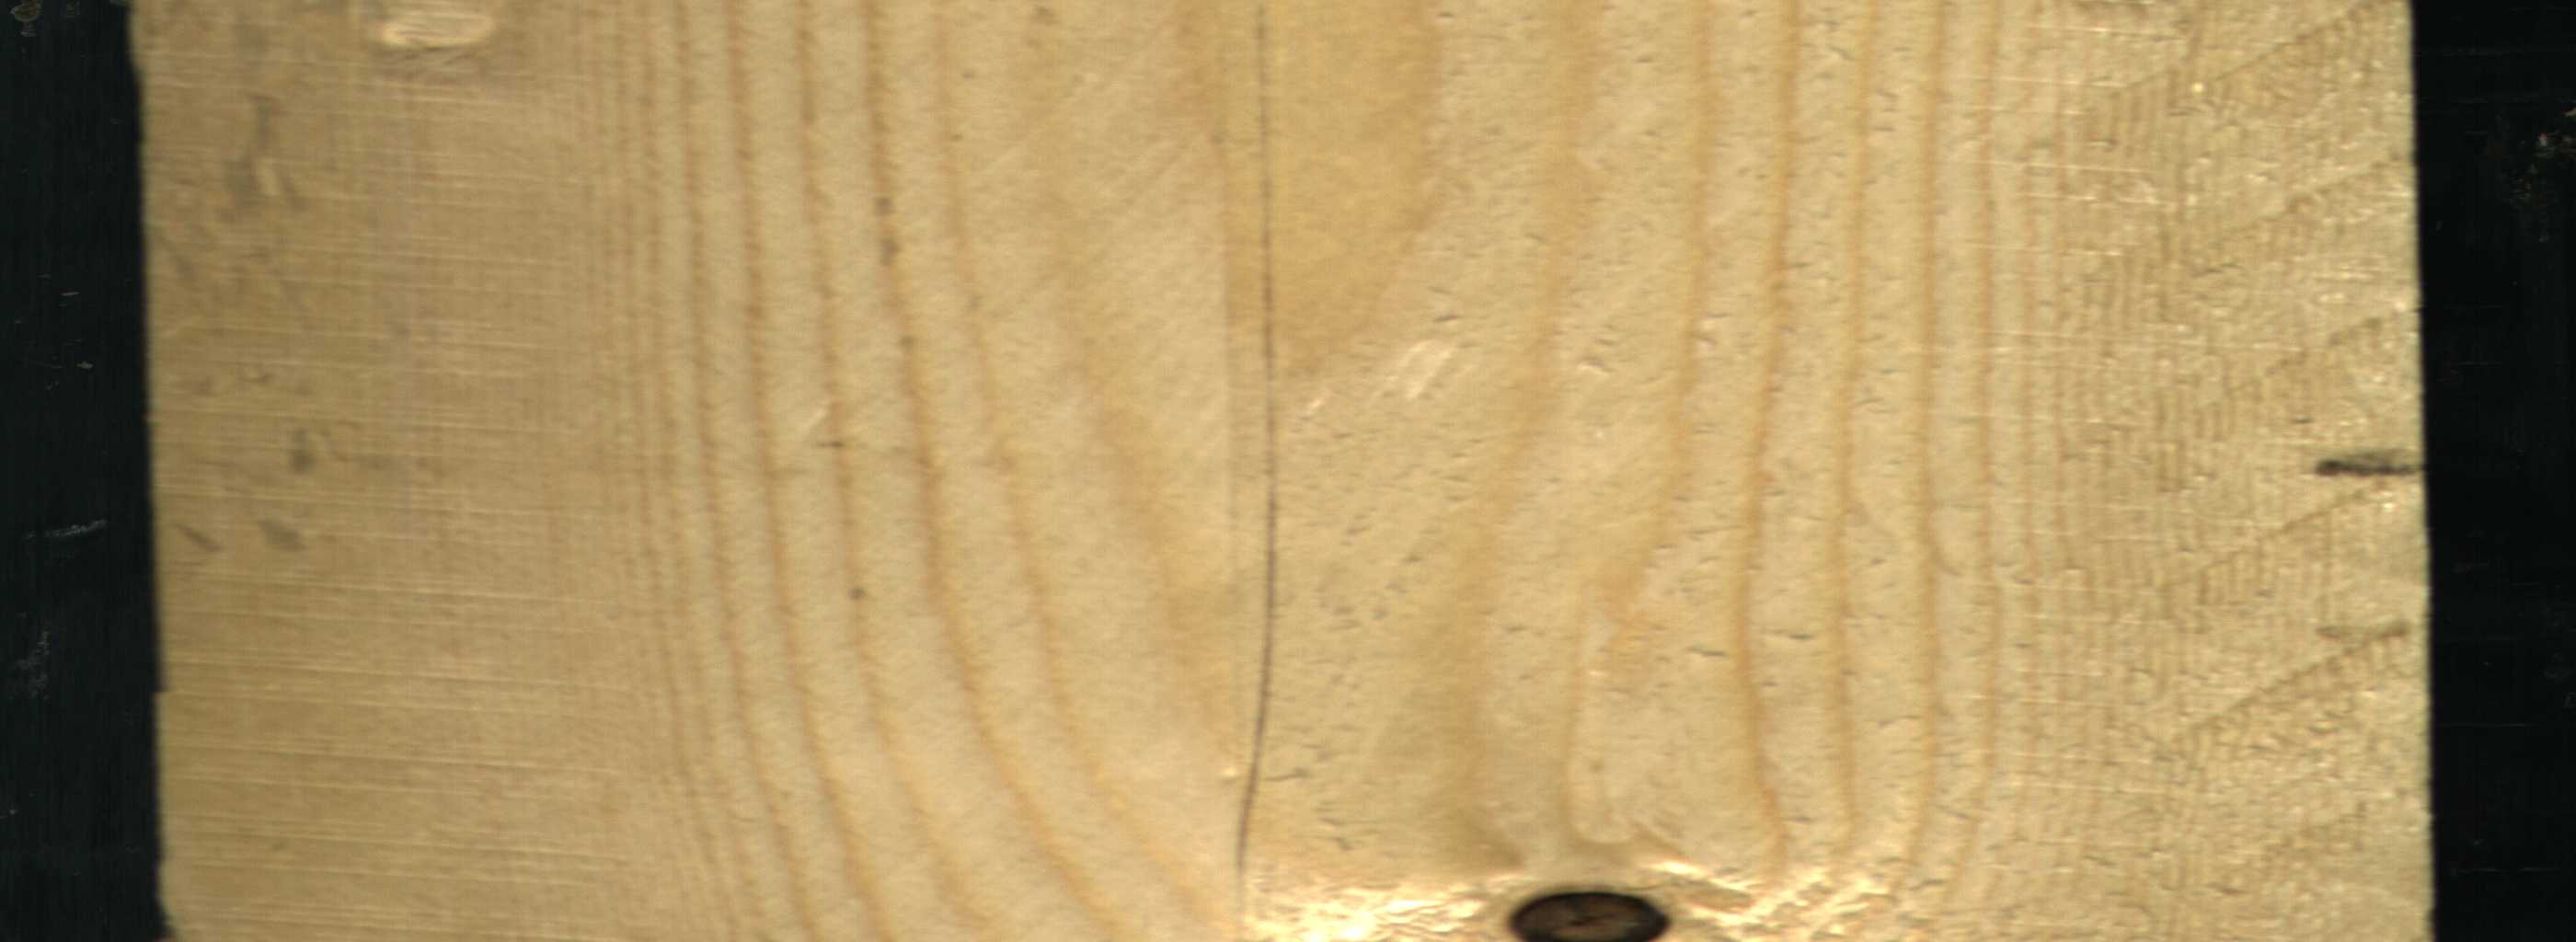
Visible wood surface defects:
Dead_Knot